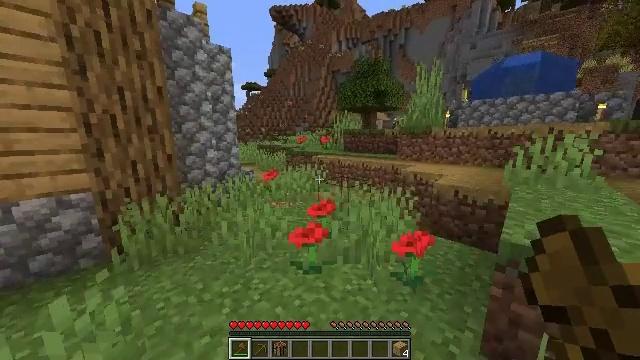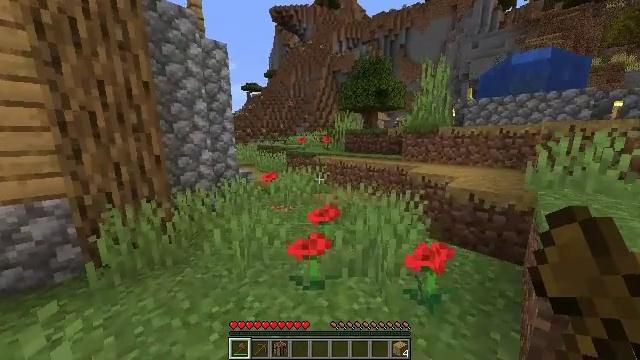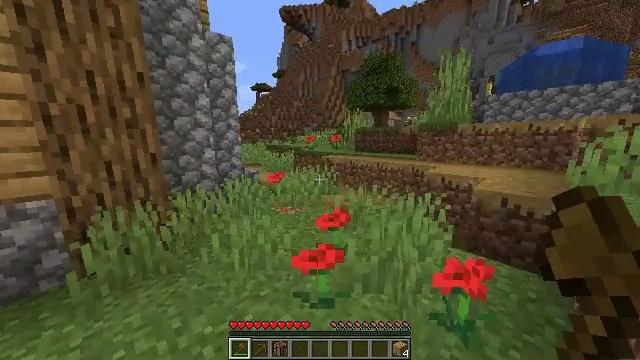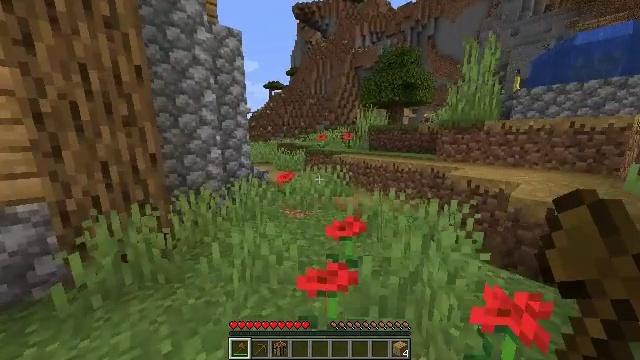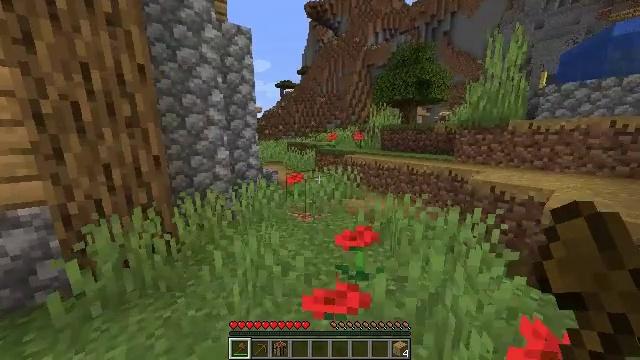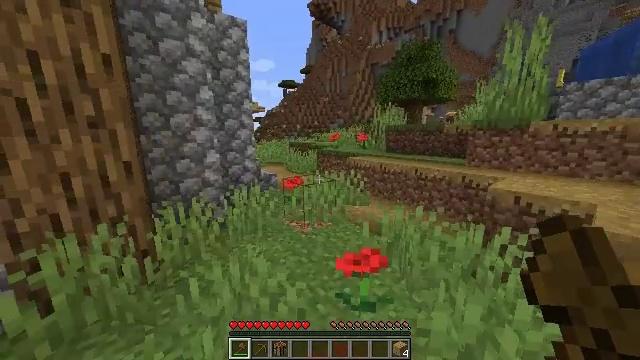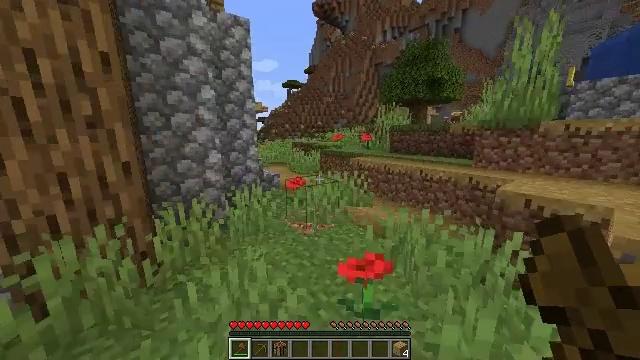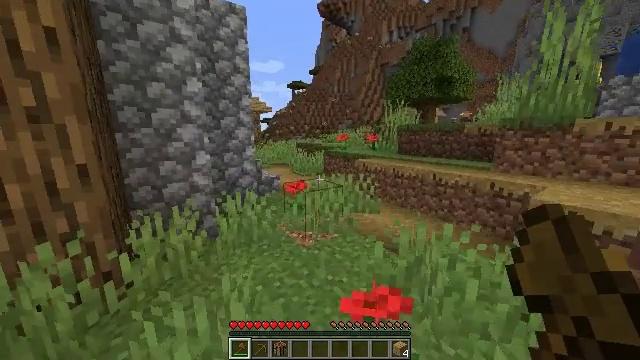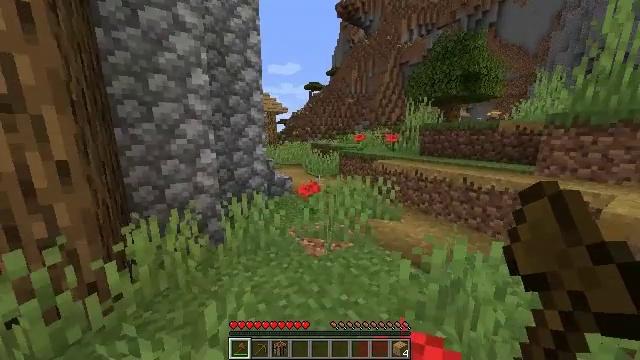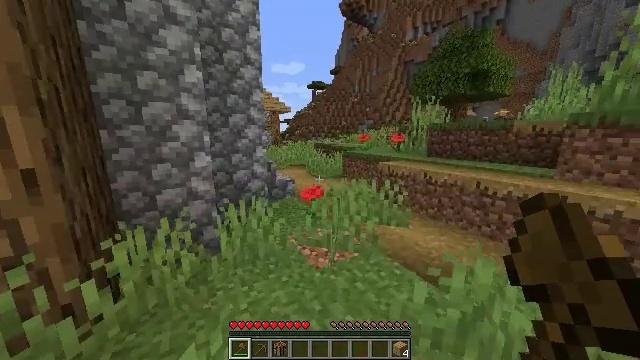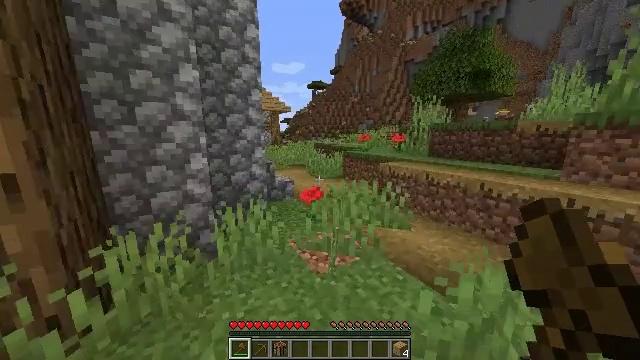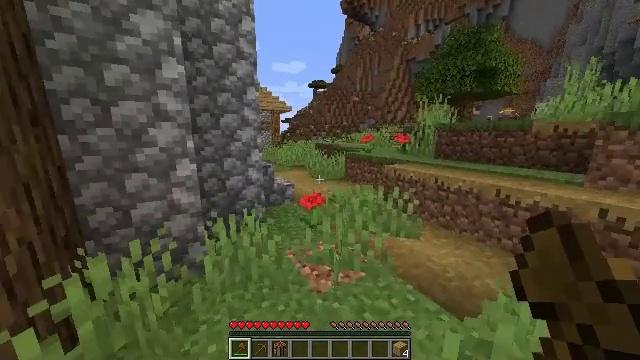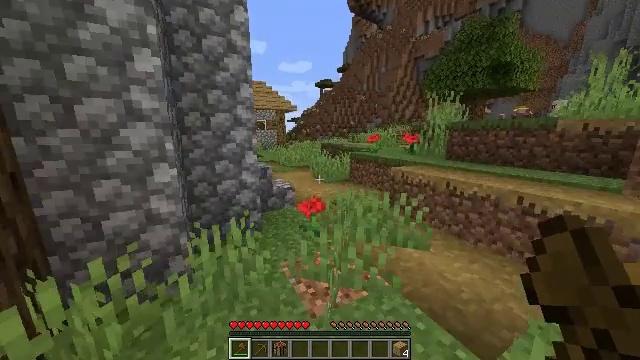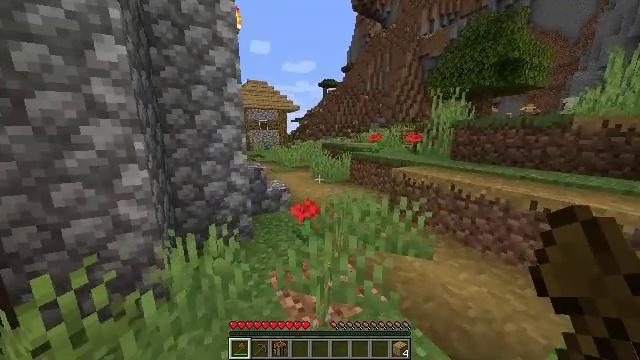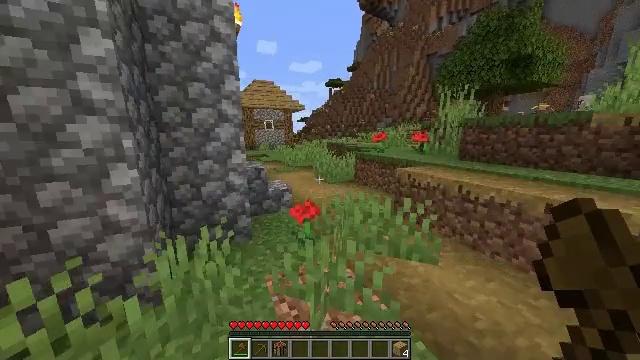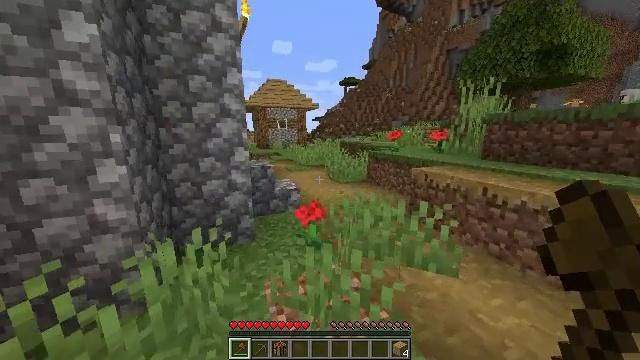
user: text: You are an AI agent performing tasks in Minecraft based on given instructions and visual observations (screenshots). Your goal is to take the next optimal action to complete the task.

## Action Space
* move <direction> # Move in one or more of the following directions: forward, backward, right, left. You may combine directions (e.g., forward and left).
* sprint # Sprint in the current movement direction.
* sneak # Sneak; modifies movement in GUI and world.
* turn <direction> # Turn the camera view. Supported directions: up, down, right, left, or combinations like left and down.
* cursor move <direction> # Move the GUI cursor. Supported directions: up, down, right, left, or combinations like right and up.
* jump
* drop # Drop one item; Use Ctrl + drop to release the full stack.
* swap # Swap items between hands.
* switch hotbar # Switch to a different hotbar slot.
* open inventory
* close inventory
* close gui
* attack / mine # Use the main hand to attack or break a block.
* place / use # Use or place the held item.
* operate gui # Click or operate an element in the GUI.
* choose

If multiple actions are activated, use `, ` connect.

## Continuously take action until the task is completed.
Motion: motion action
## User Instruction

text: Mine the white bed.
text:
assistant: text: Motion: move forward, sprint
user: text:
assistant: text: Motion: move forward, turn left
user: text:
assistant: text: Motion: move forward, turn left
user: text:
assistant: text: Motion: move forward, turn left
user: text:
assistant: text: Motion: move forward
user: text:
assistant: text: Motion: move forward
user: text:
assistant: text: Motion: move forward, turn left
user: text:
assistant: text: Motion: move forward, turn left
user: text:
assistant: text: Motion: move forward
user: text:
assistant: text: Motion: move forward
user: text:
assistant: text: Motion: move forward and move right
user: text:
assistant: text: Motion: move forward and move right, turn left
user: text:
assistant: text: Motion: move forward and move right, turn left
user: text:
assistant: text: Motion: move forward, turn left
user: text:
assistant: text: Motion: move forward and move right, turn left
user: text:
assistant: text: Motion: move forward and move right, turn left
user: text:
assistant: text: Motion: move forward and move right, turn left
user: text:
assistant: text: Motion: move forward and move right, turn left and up
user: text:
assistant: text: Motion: move forward and move right, turn left and up
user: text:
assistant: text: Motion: move forward and move right, turn left
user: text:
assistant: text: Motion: move forward and move right, turn left
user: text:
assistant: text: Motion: move forward and move right, turn left
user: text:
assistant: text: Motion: move forward and move right, turn left
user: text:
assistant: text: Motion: move forward and move right, turn left
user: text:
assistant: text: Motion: move forward and move right, turn left
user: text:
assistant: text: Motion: move forward and move right
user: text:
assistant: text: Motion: move forward and move right
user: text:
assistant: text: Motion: move forward and move right
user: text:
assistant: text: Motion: move forward and move right
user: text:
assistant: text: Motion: move forward and move right